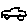
Label: car